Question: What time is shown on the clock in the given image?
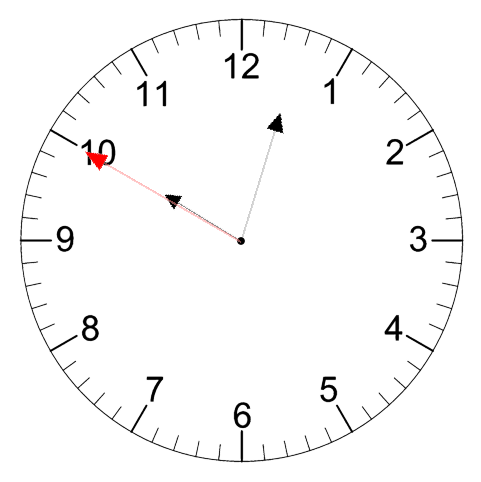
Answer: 10:02:50